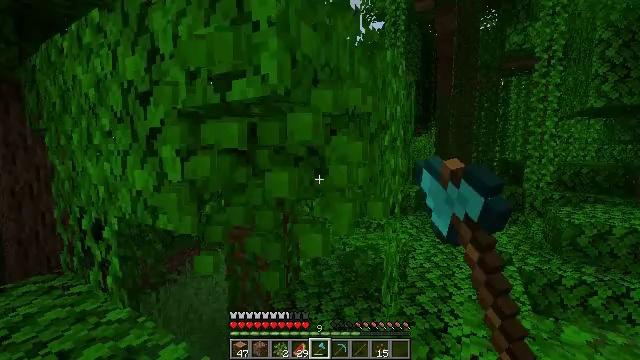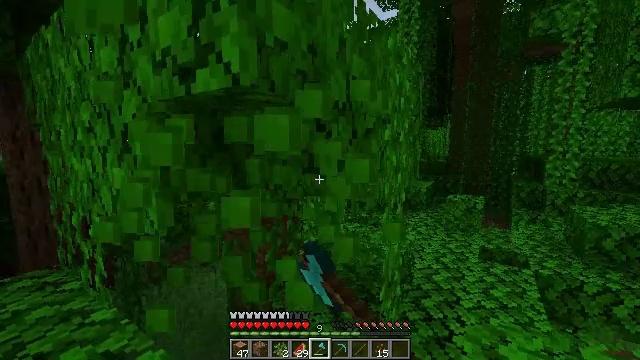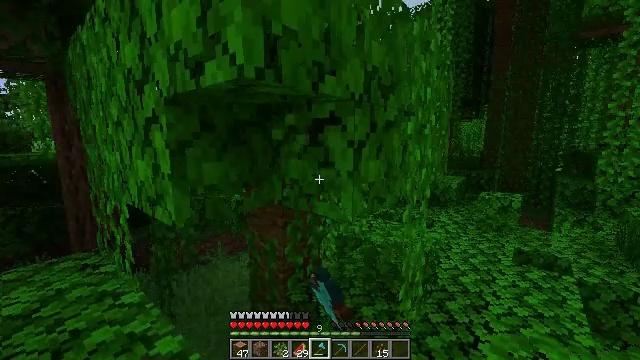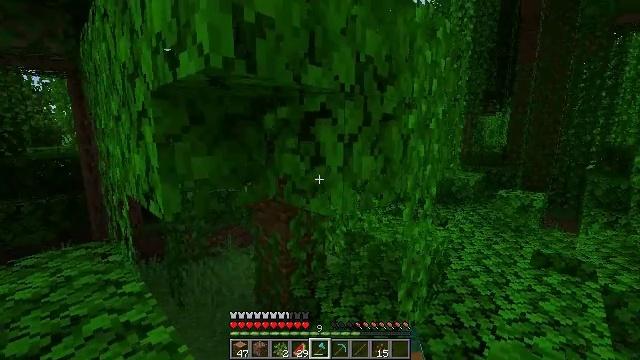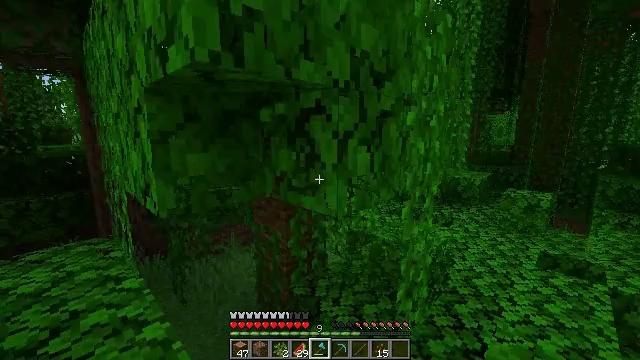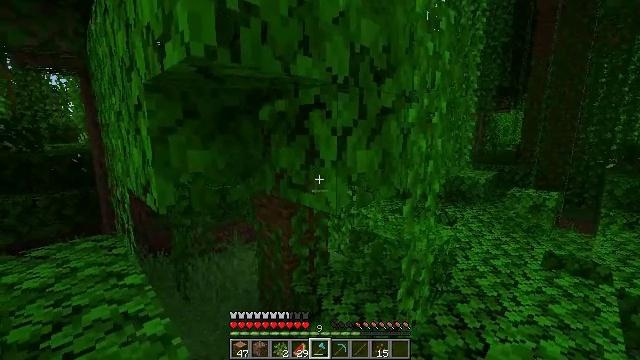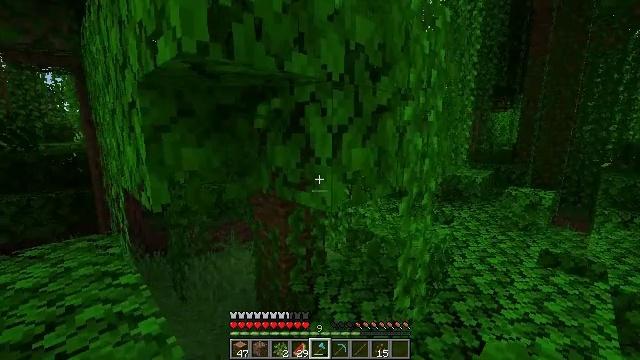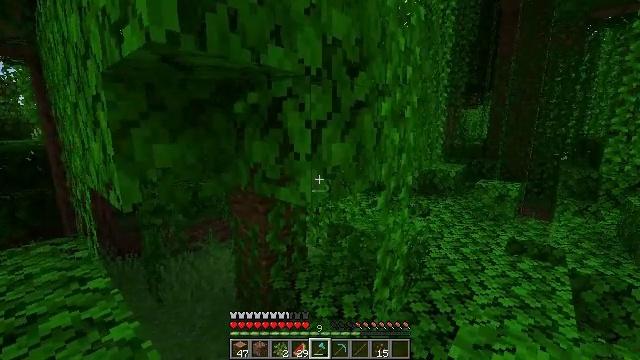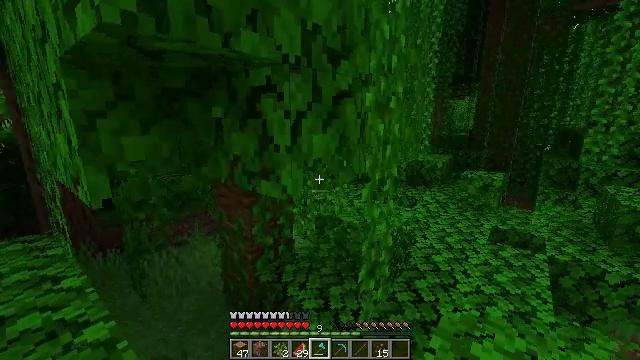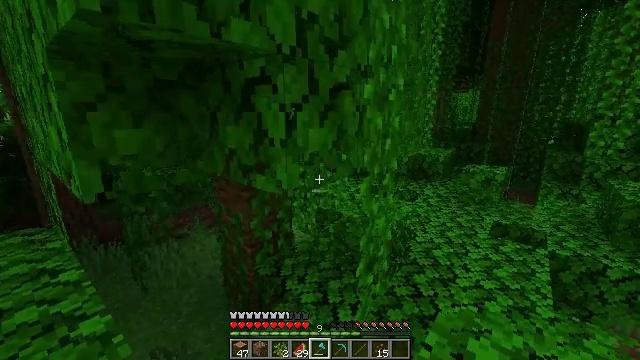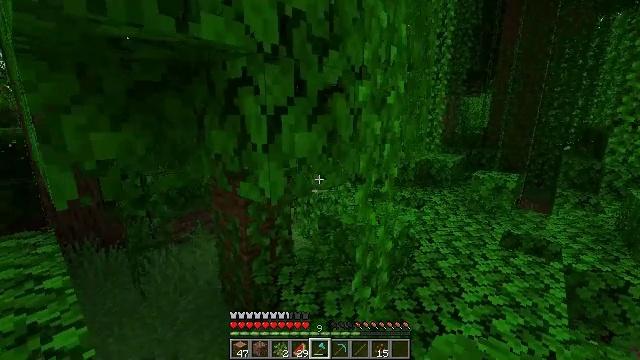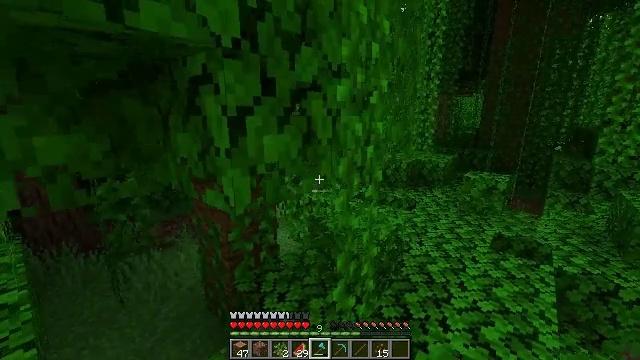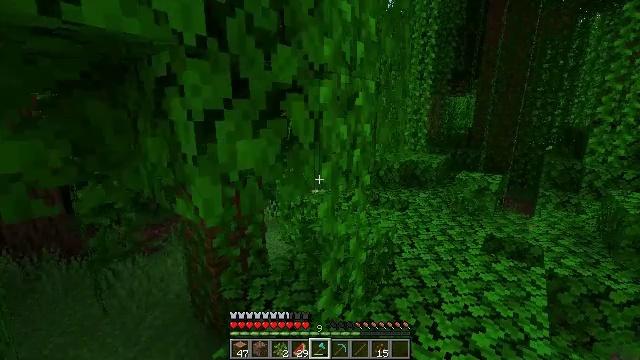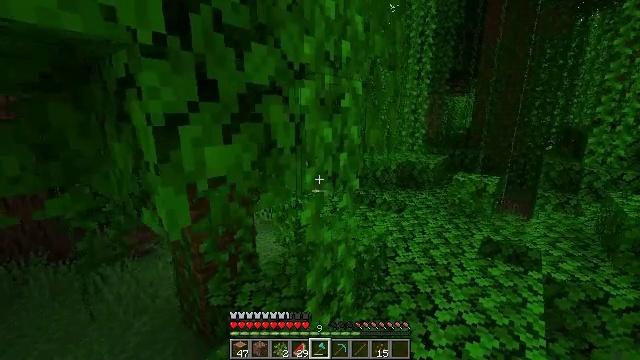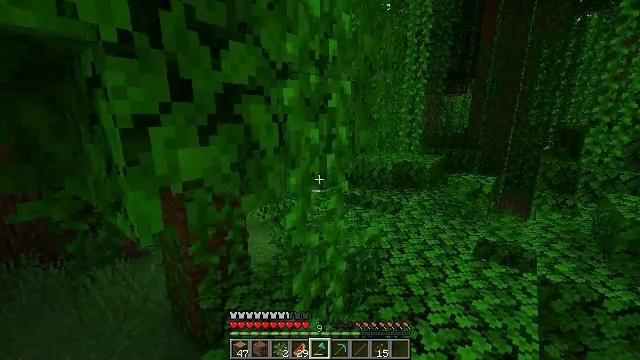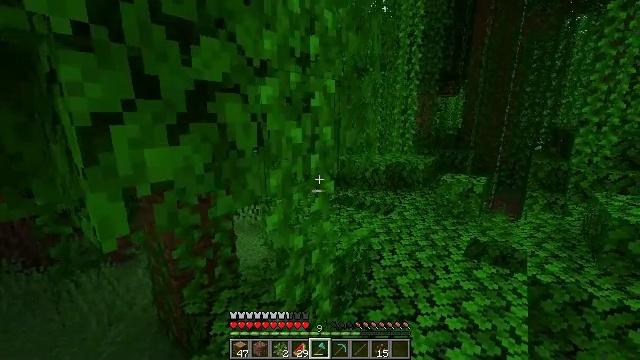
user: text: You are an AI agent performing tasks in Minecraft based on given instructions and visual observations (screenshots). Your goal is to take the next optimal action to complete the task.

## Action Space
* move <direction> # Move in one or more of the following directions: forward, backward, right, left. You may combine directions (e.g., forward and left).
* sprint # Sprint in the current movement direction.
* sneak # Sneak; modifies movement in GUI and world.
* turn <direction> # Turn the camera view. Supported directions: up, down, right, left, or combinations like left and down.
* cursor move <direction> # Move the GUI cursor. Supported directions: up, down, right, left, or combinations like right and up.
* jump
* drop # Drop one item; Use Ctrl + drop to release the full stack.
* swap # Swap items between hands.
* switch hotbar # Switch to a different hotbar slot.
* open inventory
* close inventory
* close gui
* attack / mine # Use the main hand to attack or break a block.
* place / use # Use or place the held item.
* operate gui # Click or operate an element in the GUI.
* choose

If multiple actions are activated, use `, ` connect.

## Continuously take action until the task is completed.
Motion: motion action
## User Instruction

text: Break the vines.
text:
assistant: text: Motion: move forward and move right, turn left and down, attack / mine
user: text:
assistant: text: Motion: move right, turn left and down, attack / mine
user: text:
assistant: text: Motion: turn left and down, attack / mine
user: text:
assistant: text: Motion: turn left, attack / mine
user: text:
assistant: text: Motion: no_op
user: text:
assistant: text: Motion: no_op
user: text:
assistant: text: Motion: turn right
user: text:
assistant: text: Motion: move forward and move right, turn right and down
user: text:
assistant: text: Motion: move forward and move right, turn down
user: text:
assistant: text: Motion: move forward and move right, turn left
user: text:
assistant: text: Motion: move forward and move right, turn right
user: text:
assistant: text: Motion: move forward and move right, turn right
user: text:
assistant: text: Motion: move right
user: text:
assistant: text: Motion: no_op
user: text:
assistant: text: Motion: no_op
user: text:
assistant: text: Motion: no_op
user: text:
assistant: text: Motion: turn left
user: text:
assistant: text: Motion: turn left
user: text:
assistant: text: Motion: move forward and move right, turn left
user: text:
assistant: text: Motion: move forward and move right, turn left and up, attack / mine
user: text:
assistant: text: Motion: move forward and move right, turn left, attack / mine
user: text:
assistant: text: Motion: move forward and move right, turn left, attack / mine
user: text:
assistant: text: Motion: move right, attack / mine
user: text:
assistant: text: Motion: attack / mine
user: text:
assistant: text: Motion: attack / mine
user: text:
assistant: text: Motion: attack / mine
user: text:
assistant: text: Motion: turn left, attack / mine
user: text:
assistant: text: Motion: turn left, attack / mine
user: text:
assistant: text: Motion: move forward and move right, turn left, attack / mine
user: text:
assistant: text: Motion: move forward and move right, turn left, attack / mine